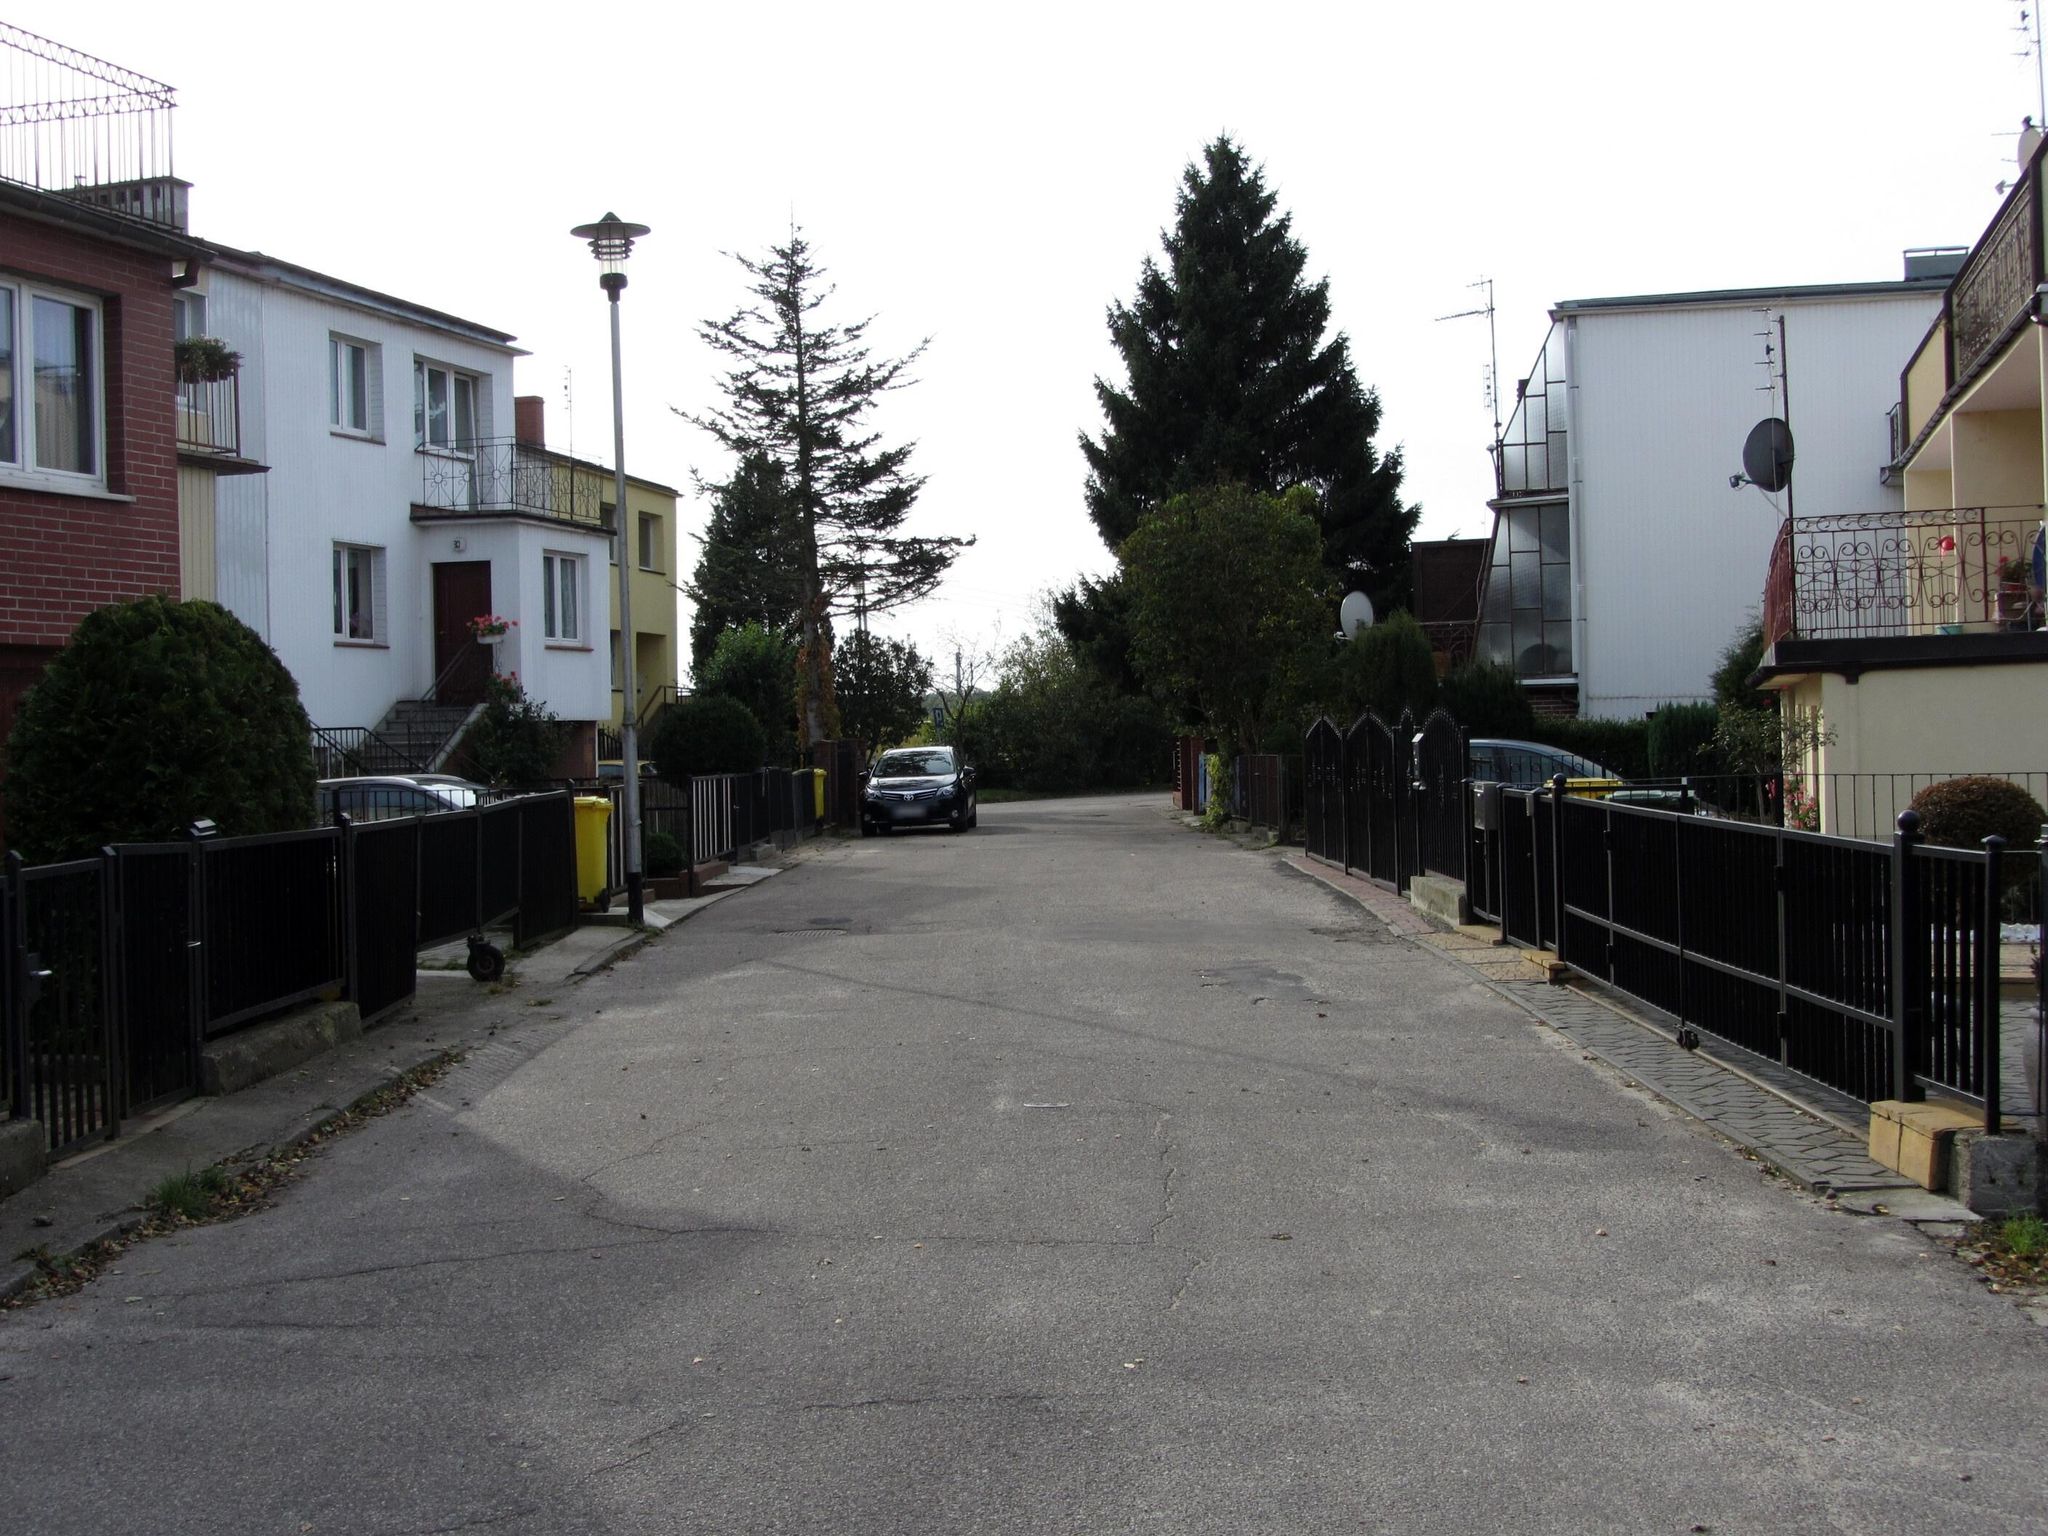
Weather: clear
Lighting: day
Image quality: good
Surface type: walking surface
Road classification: service
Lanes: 2
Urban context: dense urban cluster
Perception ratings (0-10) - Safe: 2.59, Lively: 7.01, Beautiful: 8.52, Boring: 4.97, Depressing: 3.73, Wealthy: 4.86